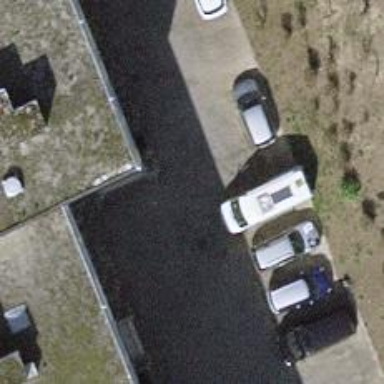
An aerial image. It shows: Alley classified as service road.